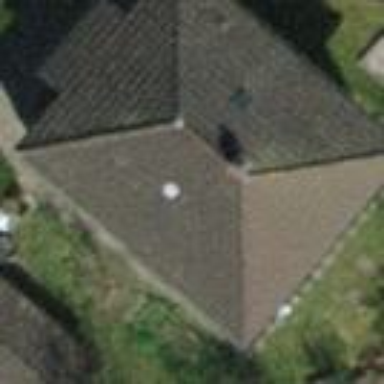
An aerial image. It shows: Building with hipped roof.